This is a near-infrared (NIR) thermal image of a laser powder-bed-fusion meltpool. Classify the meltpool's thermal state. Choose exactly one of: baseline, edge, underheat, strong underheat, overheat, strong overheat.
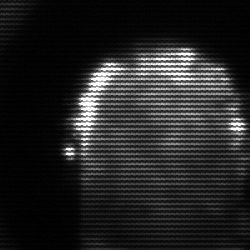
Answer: baseline